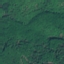
Land use / land cover: Forest